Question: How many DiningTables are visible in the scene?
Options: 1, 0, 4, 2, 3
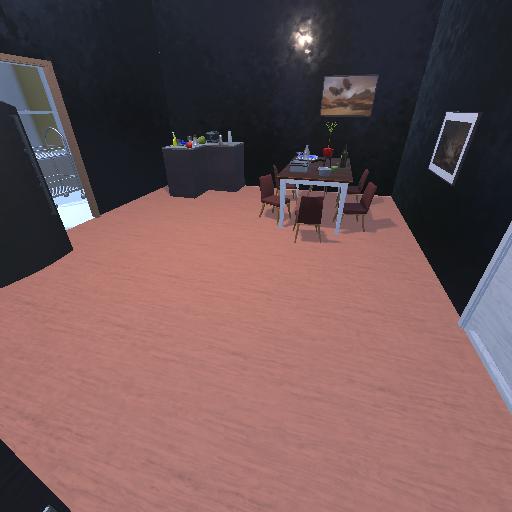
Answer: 1